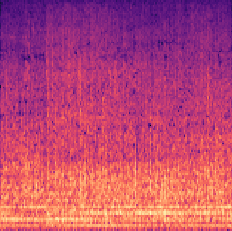
Sound class: Helicopter